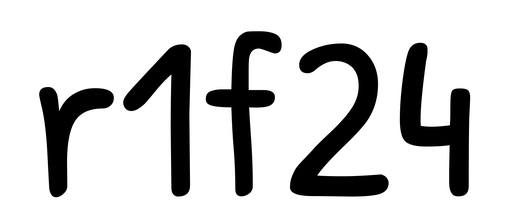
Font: PatrickHand-Regular